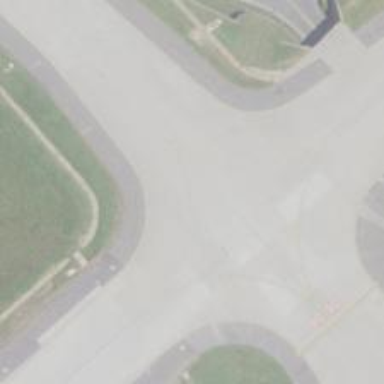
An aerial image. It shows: View of taxiway at the airport.